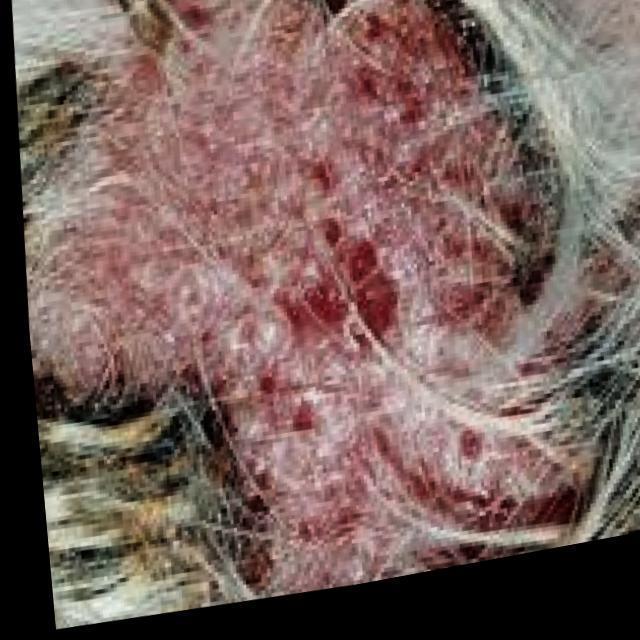
Canine fungal skin infection — characterized by alopecia, scaling, crusting, and circular lesions. Common agents include Malassezia and Candida species.